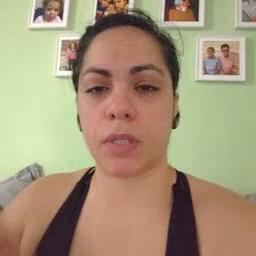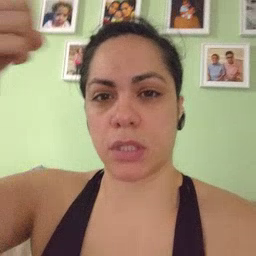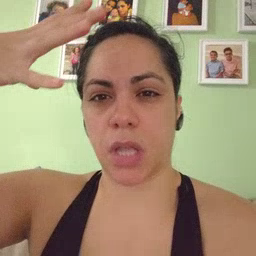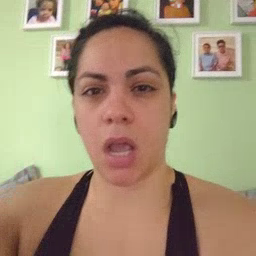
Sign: sun